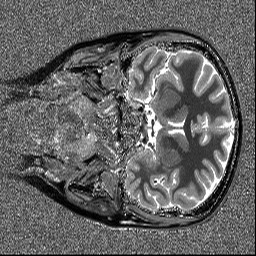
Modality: T1map
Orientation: coronal
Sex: female